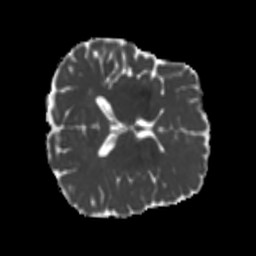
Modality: MD
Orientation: axial
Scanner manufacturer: siemens
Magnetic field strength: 3 T
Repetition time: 4 s
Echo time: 0.0594 s